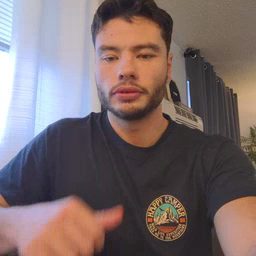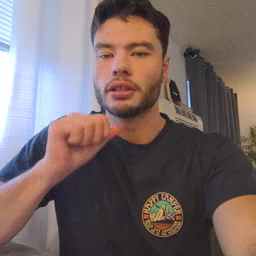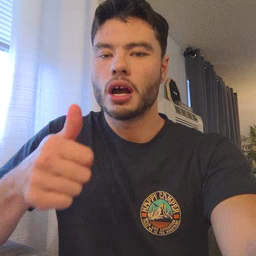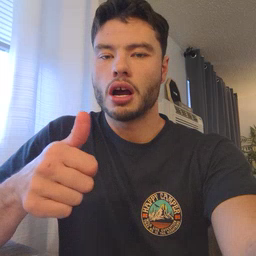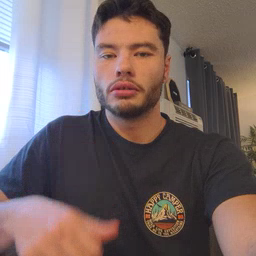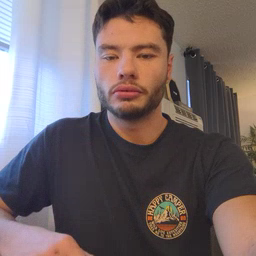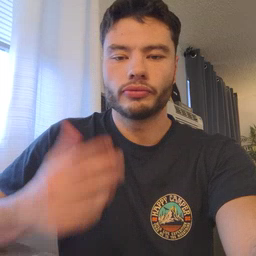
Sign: not